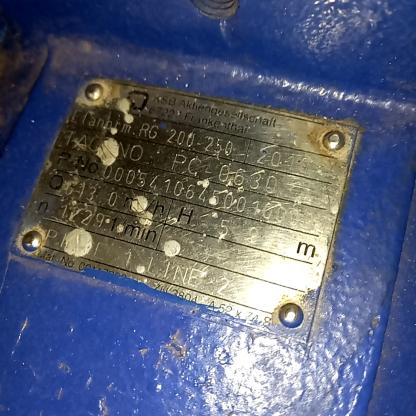
Klasa: tabliczka-znamionowa